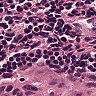
Metastatic tissue present: yes